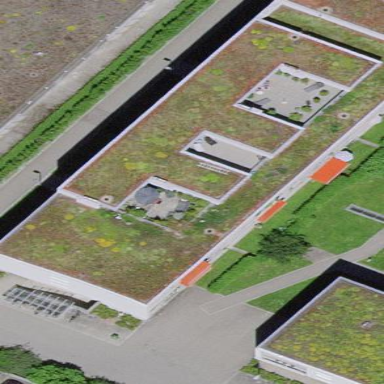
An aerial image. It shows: Building part with flat roof.